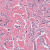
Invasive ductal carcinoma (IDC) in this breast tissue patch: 1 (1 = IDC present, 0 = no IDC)